Question: I have this situation

the orange area is my view and green area is an ImageView; now I want ask you if there is a way to enlarge this imageView fullscreen and expand it over all view with an animation. I know how do an animation and I thought that I can use
imageView.transform=CGAffineTransformMakeScale(x, y);
but it's not simply, can you help me?
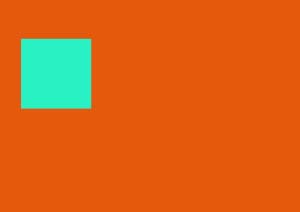
Answer: This should be all you'll need to do. It will set the size of the imageView to match the size of the orangeView and position the imageView so it covers the orangeView.
'''
[UIView animateWithDuration:0.5f animations:^{
imageView.frame = orangeView.bounds;
}];
'''